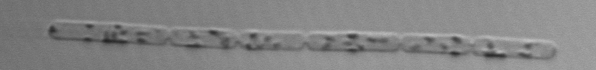
Label: Dactyliosolen_fragilissimus